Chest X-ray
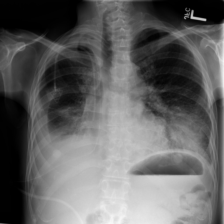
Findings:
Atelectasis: negative
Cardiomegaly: negative
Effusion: positive
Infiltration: negative
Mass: negative
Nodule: negative
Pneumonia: negative
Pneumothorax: negative
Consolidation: negative
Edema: negative
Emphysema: negative
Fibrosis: negative
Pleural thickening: negative
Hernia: negative